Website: crate-barrel
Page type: cart
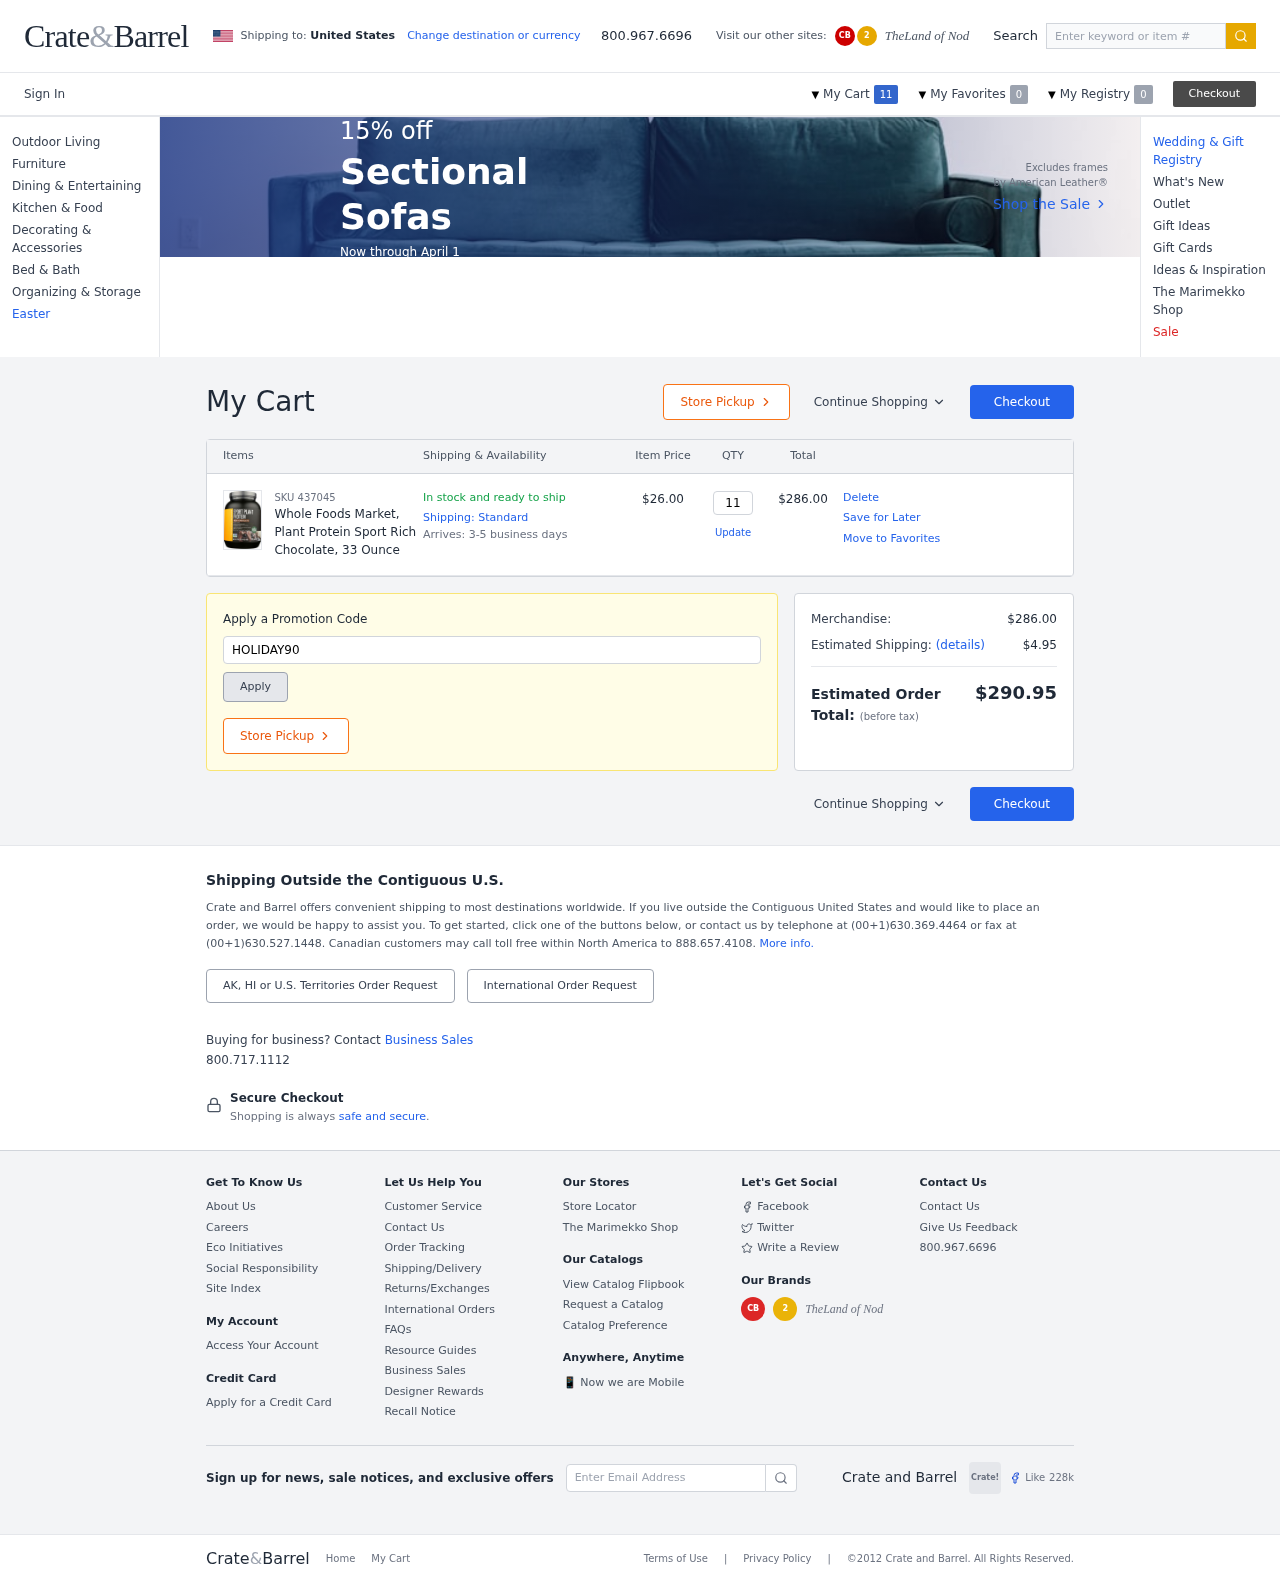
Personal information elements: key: PII_PROMO_CODE
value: HOLIDAY90
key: PII_COUNTRY
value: United States
Product elements: key: PRODUCT1_NAME
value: Whole Foods Market, Plant Protein Sport Rich Chocolate, 33 Ounce
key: PRODUCT1_PRICE
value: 26
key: PRODUCT1_QUANTITY
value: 11
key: PRODUCT1_SKU
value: SKU 437045
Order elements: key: ORDER_NUM_ITEMS
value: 11
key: ORDER_ITEM_TOTAL
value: $286.00
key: ORDER_SUBTOTAL
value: $286.00
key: ORDER_SHIPPING_COST
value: $4.95
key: ORDER_TOTAL
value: $290.95
Search elements: key: HEADER_SEARCH
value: Enter keyword or item #